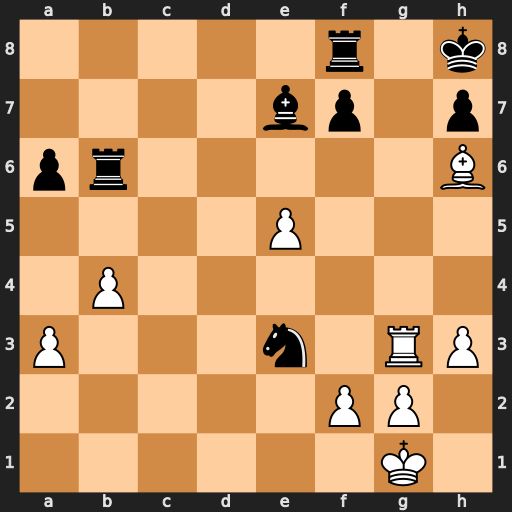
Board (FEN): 5r1k/4bp1p/pr5B/4P3/1P6/P3n1RP/5PP1/6K1
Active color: w
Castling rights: -
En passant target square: -
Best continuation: Bg7+ Kg8 Bf6+ Ng4 Rxg4#